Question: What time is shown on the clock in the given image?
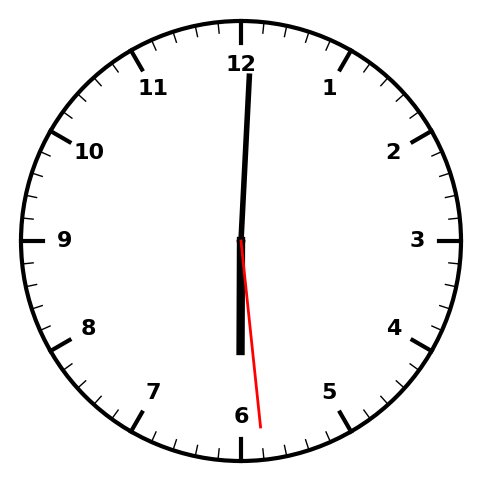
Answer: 06:00:29